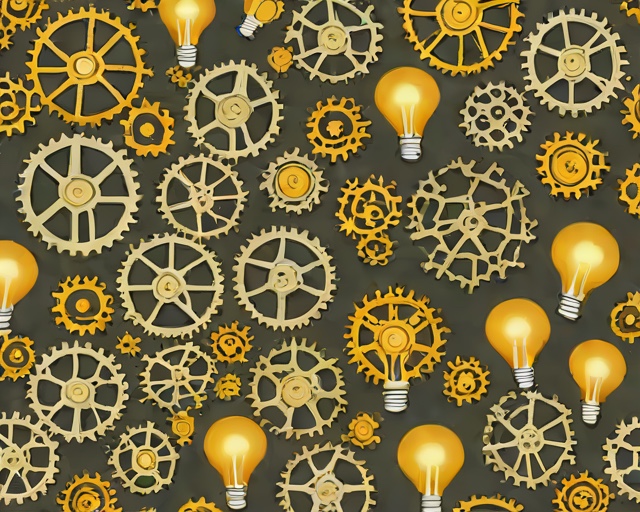
Category: Graduation